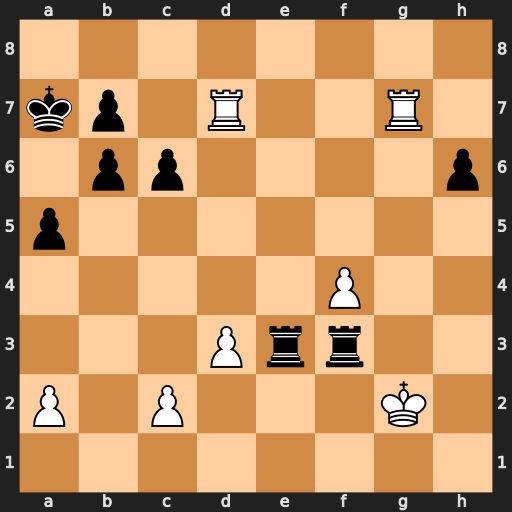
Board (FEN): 8/kp1R2R1/1pp4p/p7/5P2/3Prr2/P1P3K1/8
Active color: w
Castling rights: -
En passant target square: -
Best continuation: Rxb7+ Ka6 c4